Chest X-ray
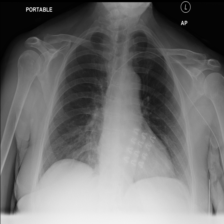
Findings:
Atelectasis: negative
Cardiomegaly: negative
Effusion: negative
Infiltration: negative
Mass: negative
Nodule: negative
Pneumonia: negative
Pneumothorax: negative
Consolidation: negative
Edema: negative
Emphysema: negative
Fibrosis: negative
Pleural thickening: negative
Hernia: negative